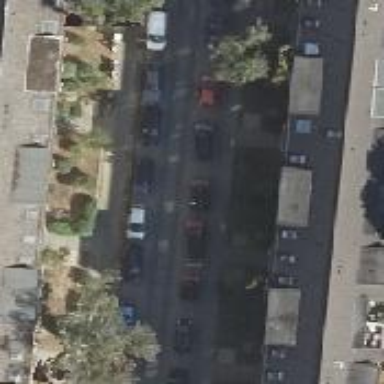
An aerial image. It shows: Footway.